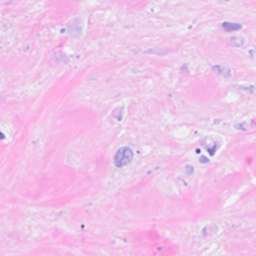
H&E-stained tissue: Breast